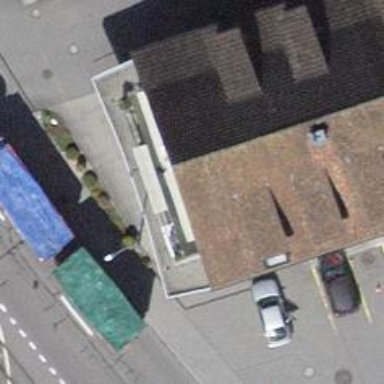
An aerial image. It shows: Fuel station.